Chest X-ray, AP view. Patient: 55 years old, sex M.
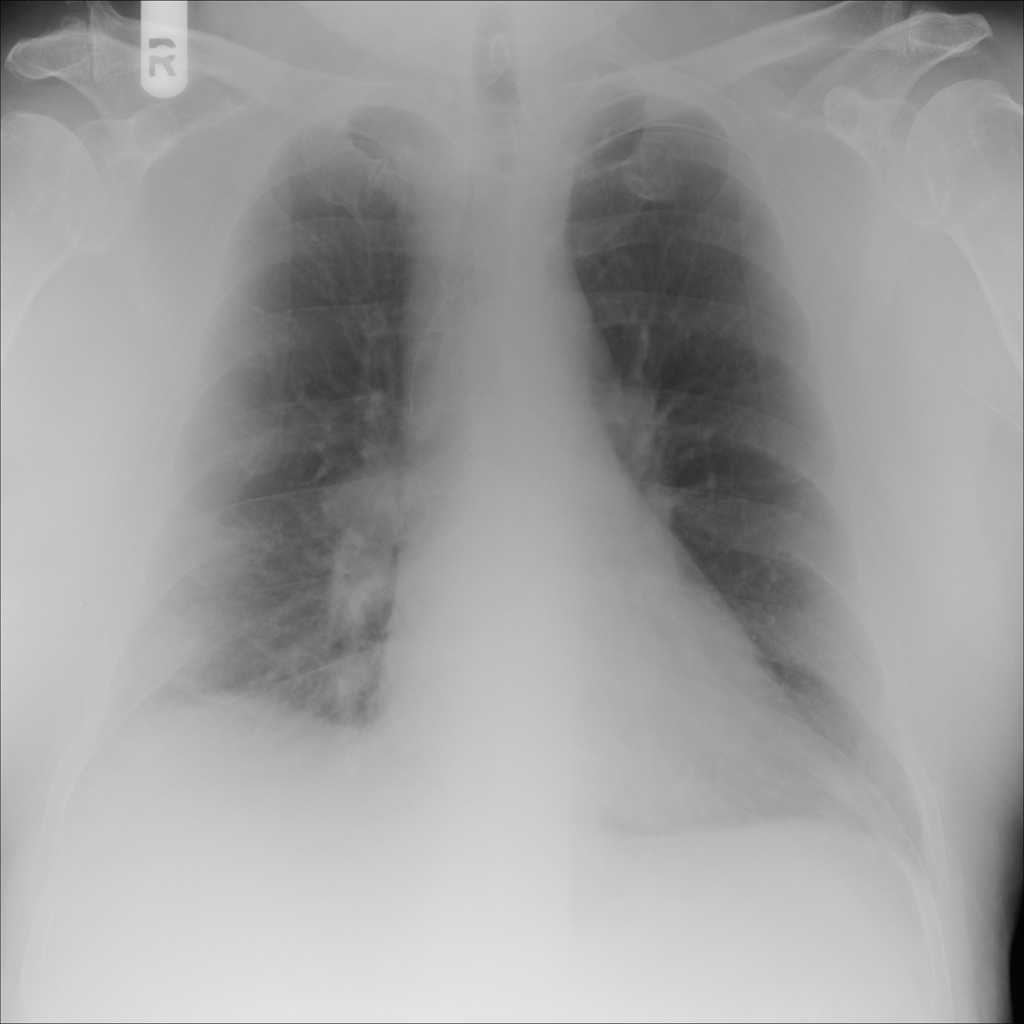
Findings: No Finding